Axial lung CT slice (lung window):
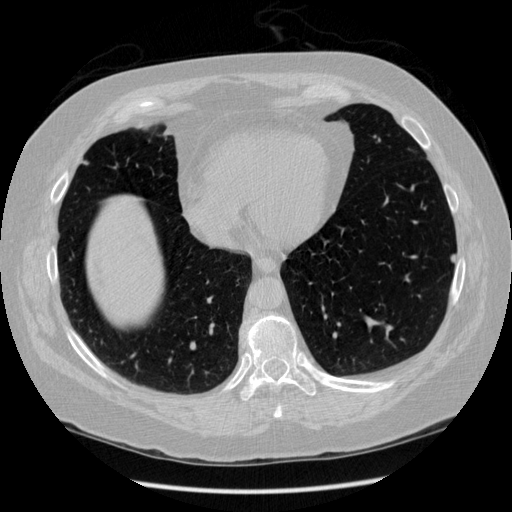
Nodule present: yes
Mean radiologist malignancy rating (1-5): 3